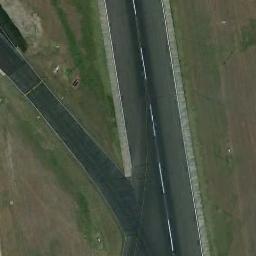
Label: runway